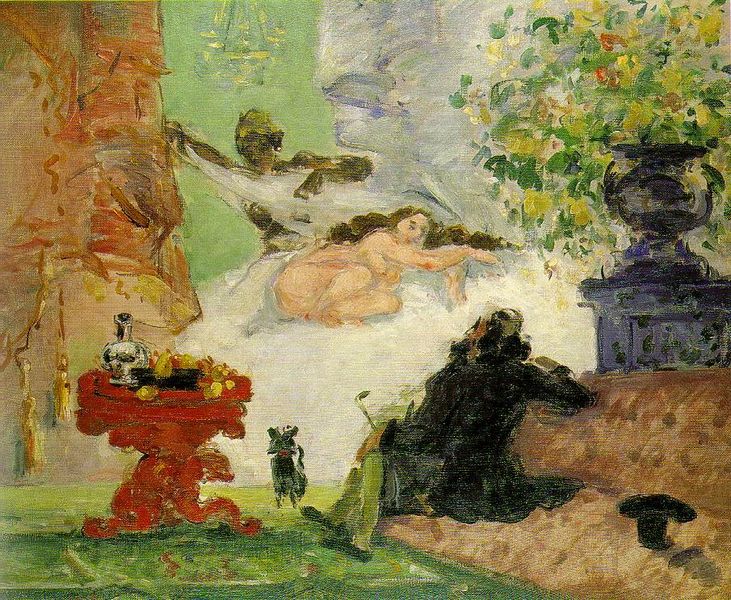
Titel: Eine moderne Olympia
Künstler: Paul Cézanne
Standort: Paris
Institution: Musée d'Orsay
Schlagwörter: akt, blau, blätter, gemälde, körper, mann, nackt, schlaf, weiß, frauen, gelb, grün, impressionismus, menschen, mädchen, ocker, sitzen, blume, blumen, braun, bunt, frau, grau, haar, hut, lampe, männer, schwarz, skizze, säulen, tisch, gras, hund, obst, rot, schleier, tier, tuch, wolke, beige, expressionismus, malerei, teppich, zylinder, bart, flasche, jacke, arme, band, diener, dienerin, inkarnat, mensch, schale, schädel, sockel, tod, tot, bild, herr, vorhang, öl, erde, busch, gebüsch, pastos, haare, interieur, kordeln, mantel, sitzend, decke, pflanze, locken, rosa, voyeur, brunnen, stock, amphore, früchte, kanne, krug, vase, beine, apfel, hündchen, topf, äpfel, brüste, sofa, kauern, liegen, modell, schlafen, schlafende, blumenvase, sitz, halsband, stab, zuschauer, modern, mauer, bank, besucher, schemel, beobachter, kissen, wein, monet, dichter, atelier, maler, muse, bett, bettdecke, dienstmädchen, kronleuchter, leuchter, laken, nackte, model, gehrock, betrachter, blumenstrauss, strauß, unscharf, birne, melone, birnen, vanitas, dirne, katze, neger, schwarze, antike, draußen, nakt, traum, kniee, liegende, künstler, spazierstock, entwurf, göttin, anrichte, harem, totenkopf, verschwommen, obstschale, sklave, cezanne, paul, paul cezanne, antik, vision, erscheinung, sklavin, venus, mohr, olympia, totenschädel, matisse, irreal, lange, sklafe, sockel vase, urbino, 19. jahrhundert, totebkopf, socjkel, totenlopf, pflanzbehälter